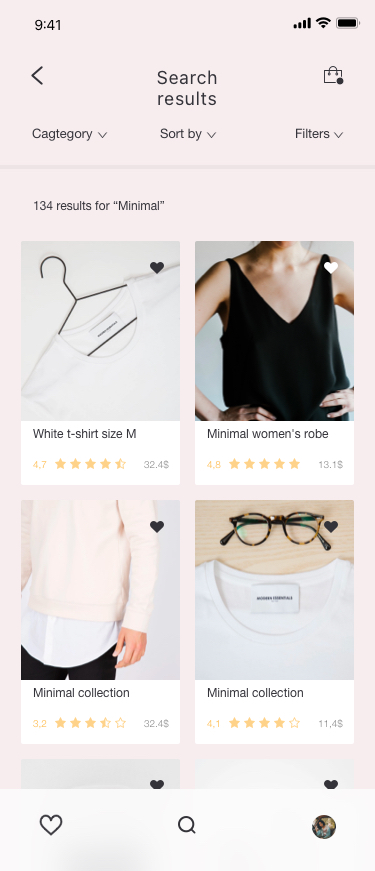
Text in this UI design:
134 results for “Minimal”
Cagtegory
Filters
Sort by
Search results